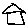
Label: house